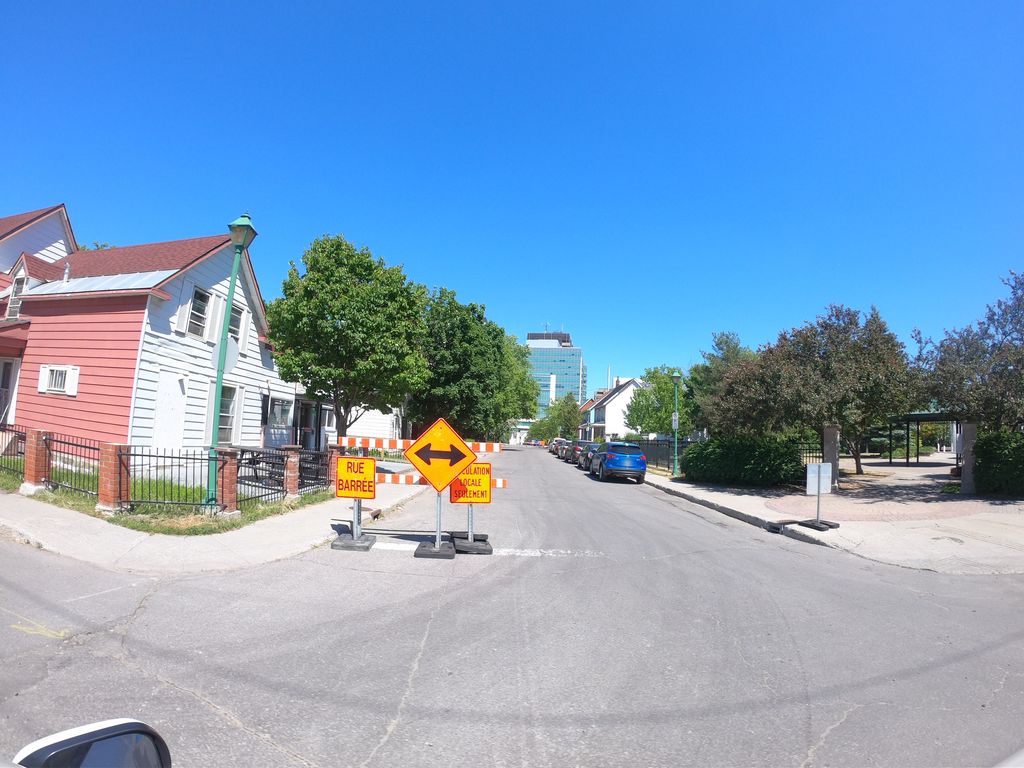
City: ottawa-gatineau